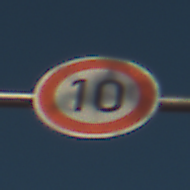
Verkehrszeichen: Geschwindigkeit10
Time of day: SunriseSunset
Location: Outdoor (Nature)
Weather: Clear
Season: NotSpecified
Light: Natural